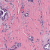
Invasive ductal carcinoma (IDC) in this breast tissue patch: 1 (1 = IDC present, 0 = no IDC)